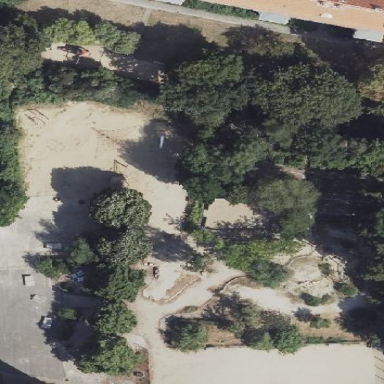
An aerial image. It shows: Playground area for leisure activities on the land.